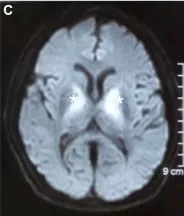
Brain MRI and MRV. The diffusion-weighted image. Reveal bilateral symmetrical hyper-intensities in the basal ganglia and brain stem (white asterisk).
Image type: radiology (mri)